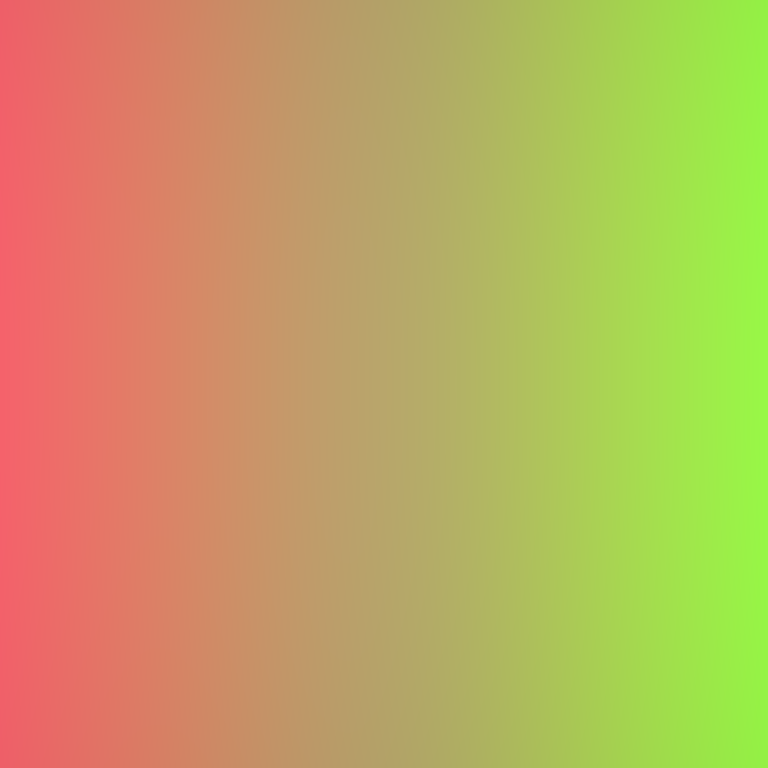
Abstract light effect, smooth gradient from soft red to bright green, calm atmosphere, diffuse light, no room, no furniture, no objects.